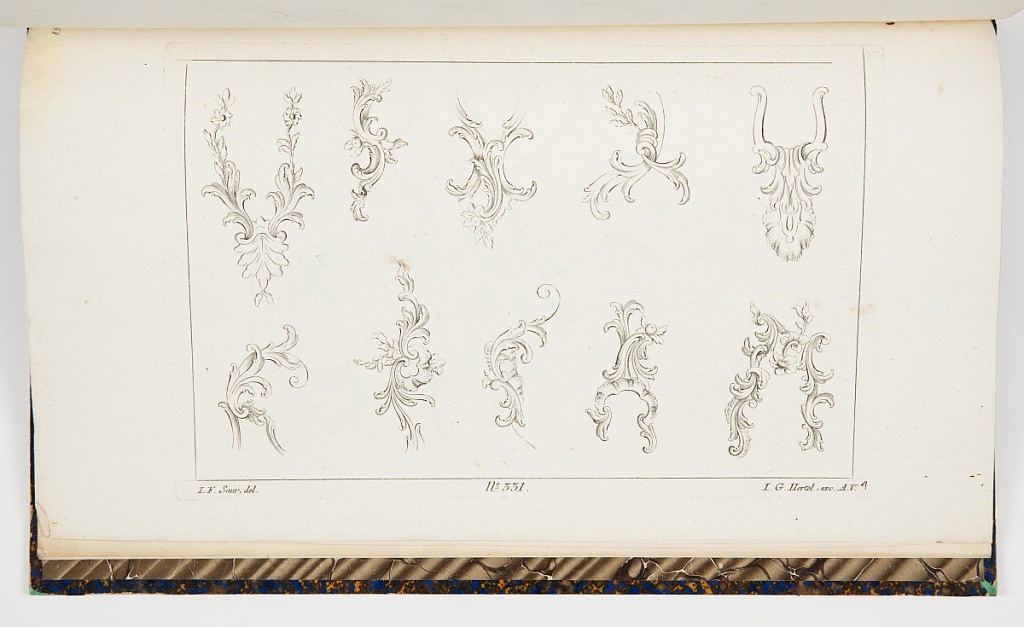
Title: Designs for Rocaille Motifs
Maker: I. F. Saur, German, active 18th century
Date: mid- 18th century
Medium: Etching on off-white paper
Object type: Print
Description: Designs for rocaille motifs of scrolls, rinceaux, and garlands. The plate is signed and numbered.